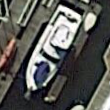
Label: Civil_yacht